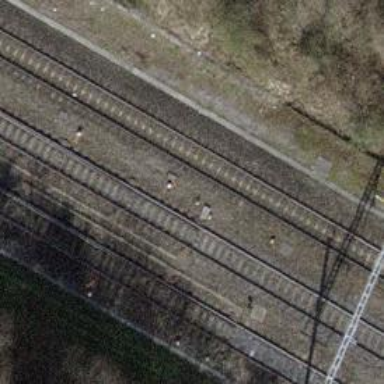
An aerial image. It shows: Railway switch.